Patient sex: M
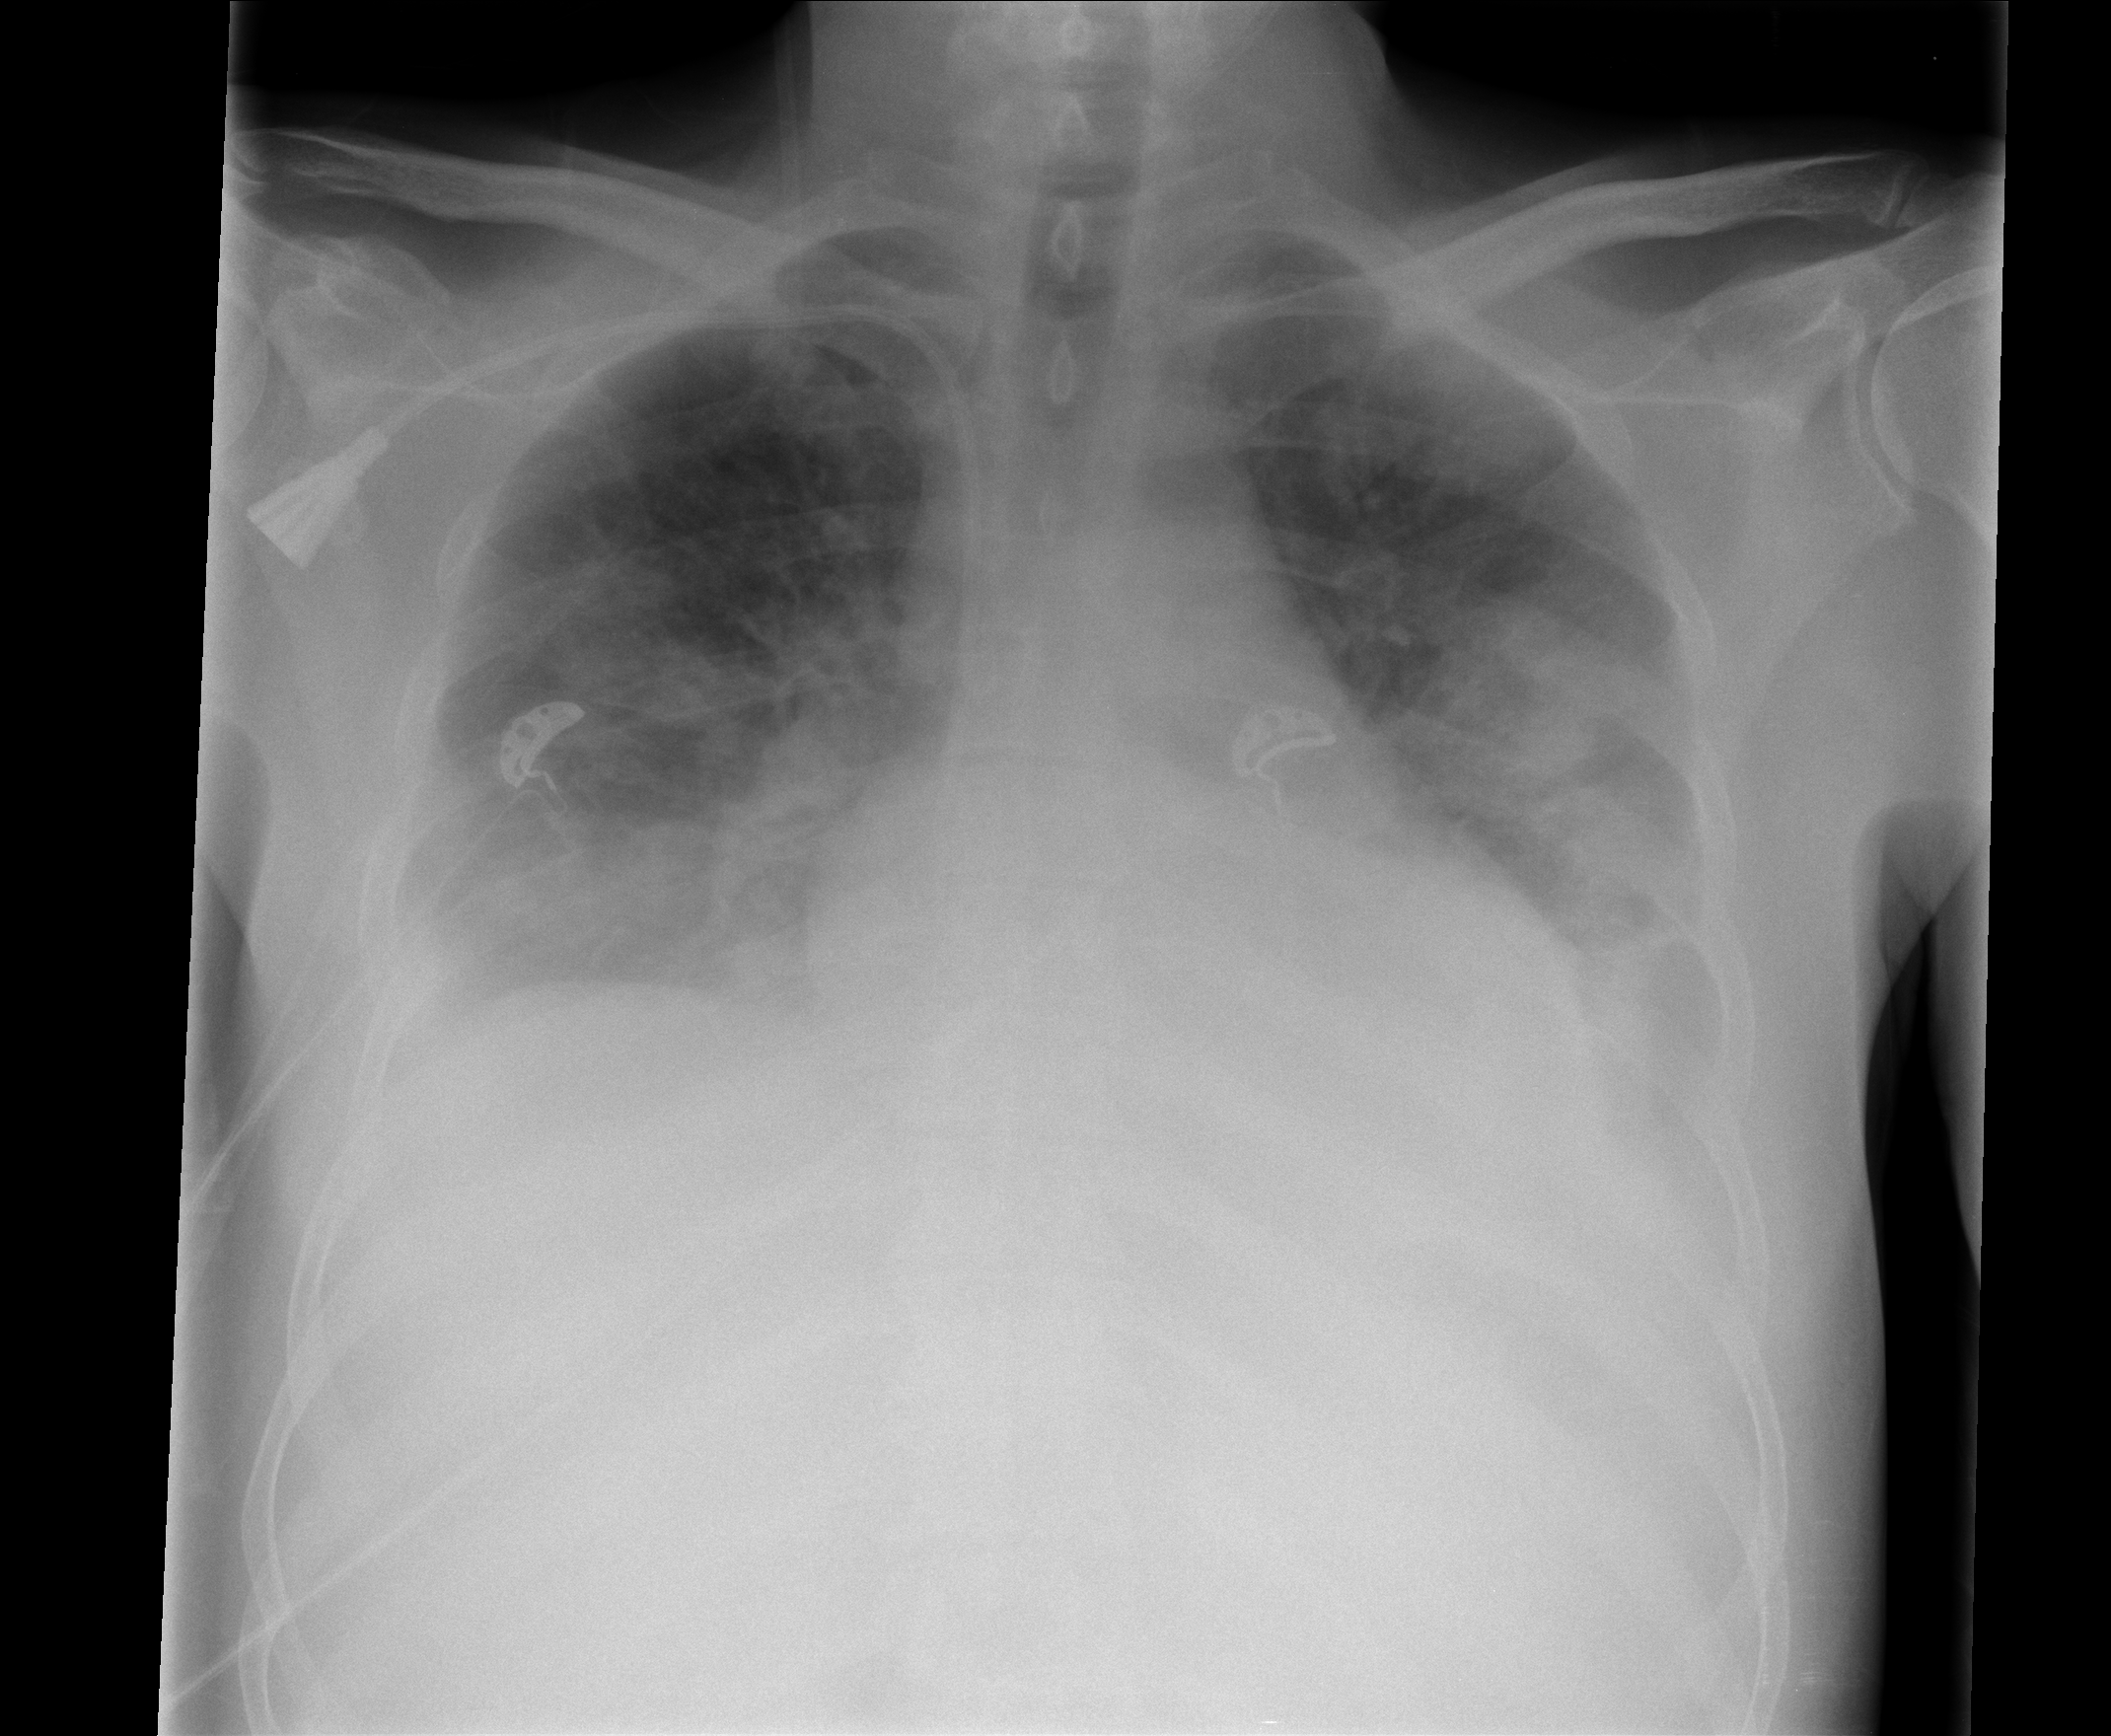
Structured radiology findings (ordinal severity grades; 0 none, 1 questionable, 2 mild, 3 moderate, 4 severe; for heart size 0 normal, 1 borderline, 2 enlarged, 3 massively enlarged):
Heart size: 0
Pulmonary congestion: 0
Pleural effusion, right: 2
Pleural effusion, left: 2
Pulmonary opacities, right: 3
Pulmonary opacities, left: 3
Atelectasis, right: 2
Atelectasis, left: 2